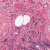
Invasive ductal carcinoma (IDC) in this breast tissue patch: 0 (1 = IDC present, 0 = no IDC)